Question: I'm currently using Android Studio version 1.0.2. I've created a couple of classes and have had Android Studio generate some JUnit 4 test skeletons for me. When I was generating these tests, it informed me that the JUnit4 library wasn't found in the module. There was a button that said 'Fix' so I clicked that and it allowed me to create a new test. I've also checked git and it doesn't seem like it altered any other files.

I seem to have run into an error when trying to run these tests.
Here is what my test looks
'''
package com.example.username.shapes;
import org.junit.Rule;
import org.junit.Test;
import org.junit.rules.ExpectedException;
public class PointTest {
@Rule
ExpectedException expectedException = ExpectedException.none();
@Test
public void testGimmie() throws Exception {
assertEquals(123456, Point.gimmie(55));
expectedException.expect(IllegalArgumentException.class);
Point.gimmie(-1);
}
}
'''
I had some error where it couldn't resolve symbol 'junit'. Following this I had a search around and found some previous questions about this but for versions of Android Studio prior to 1.0. I ended up adding 'androidTestCompile 'junit:junit:4.10'' to my app build file.
When I try to run tests I get an error saying
> Error:(13, 9) error: cannot find symbol method assertEquals(int,int)
I tried commenting that line out and running the tests but then I get this error
> Error:Execution failed for task ':app:dexDebugTest'.> com.android.ide.common.internal.LoggedErrorException: Failed to run command:
C:\Users\username\Downloads\adt-bundle-windows-x86_64-20140624\sdk\build-tools\21.1.1\dx.bat
--dex --no-optimize --output C:\Users\username\Documents\GitHub\ProjectName\app\build\intermediates\dex\test\debug
--input-list=C:\Users\username\Documents\GitHub\ProjectName\app\build\intermediates\tmp\dex\test\debug\inputList.txt
Error Code: 2 Output: UNEXPECTED TOP-LEVEL EXCEPTION:
com.android.dex.DexException: Multiple dex files define
Lorg/hamcrest/Description; at
com.android.dx.merge.DexMerger.readSortableTypes(DexMerger.java:596)
at com.android.dx.merge.DexMerger.getSortedTypes(DexMerger.java:554)
at com.android.dx.merge.DexMerger.mergeClassDefs(DexMerger.java:535)
at com.android.dx.merge.DexMerger.mergeDexes(DexMerger.java:171)
at com.android.dx.merge.DexMerger.merge(DexMerger.java:189) at
com.android.dx.command.dexer.Main.mergeLibraryDexBuffers(Main.java:454)
at com.android.dx.command.dexer.Main.runMonoDex(Main.java:302) at
com.android.dx.command.dexer.Main.run(Main.java:245) at
com.android.dx.command.dexer.Main.main(Main.java:214) at
com.android.dx.command.Main.main(Main.java:106)
Is there a solution for this that someone can point me to or describe what steps to take? I'm also curious to know if there's another way that I should be adding the junit4 library.
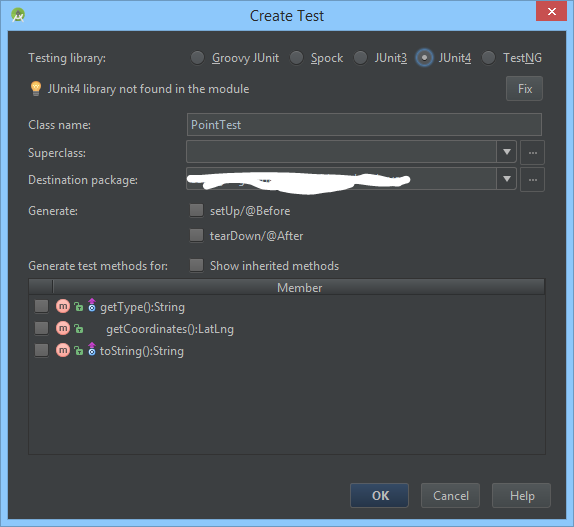
Answer: I had a similar issue and got around it by excluding the 'hamcrest-core' module from junit-4x.
'''
androidTestCompile('junit:junit:4.10') {
exclude module: 'hamcrest-core'
}
androidTestCompile 'org.hamcrest:hamcrest-all:1.3'
'''